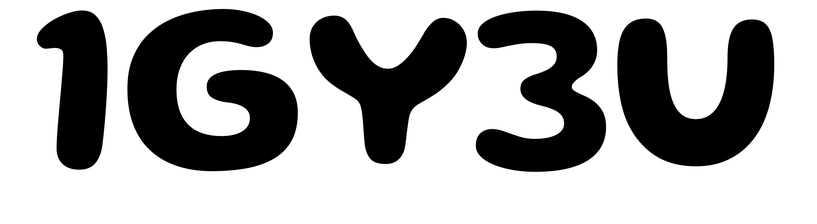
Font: Gluten_SemiBold